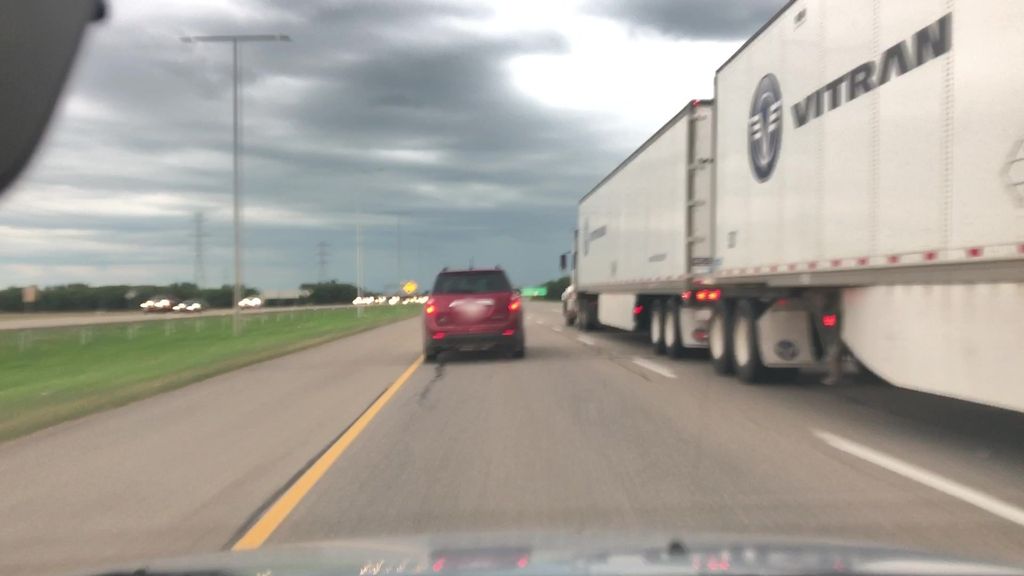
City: edmonton